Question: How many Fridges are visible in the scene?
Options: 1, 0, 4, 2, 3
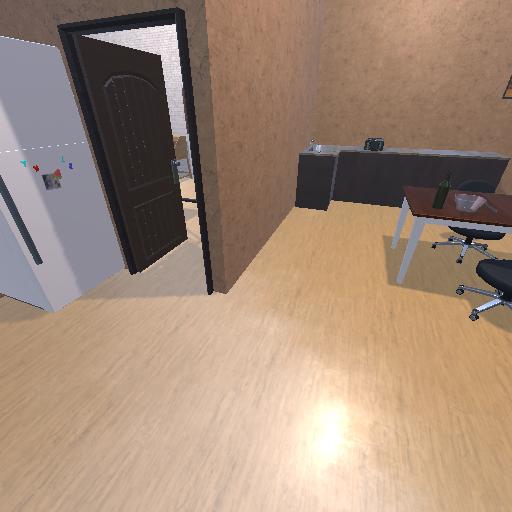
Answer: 1